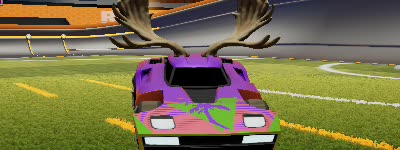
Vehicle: breakout